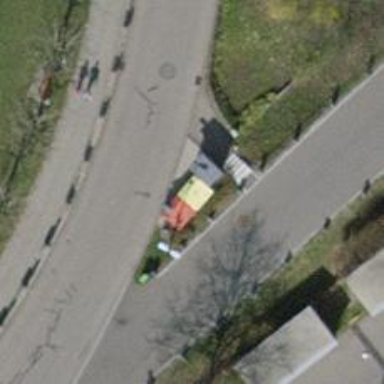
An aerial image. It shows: Recycling container for scrap metal at recycling facility.